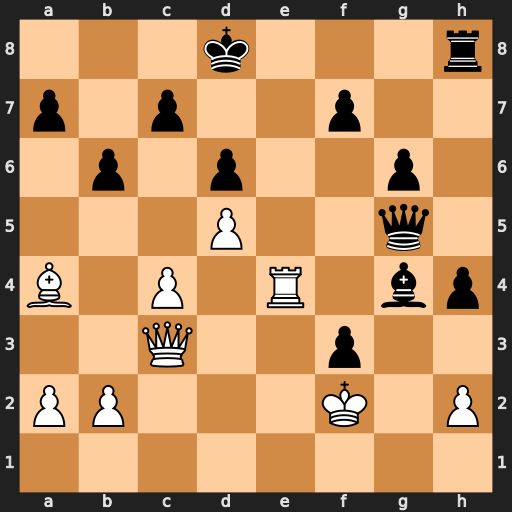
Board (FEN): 3k3r/p1p2p2/1p1p2p1/3P2q1/B1P1R1bp/2Q2p2/PP3K1P/8
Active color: w
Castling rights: -
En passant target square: -
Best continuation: Qxh8#